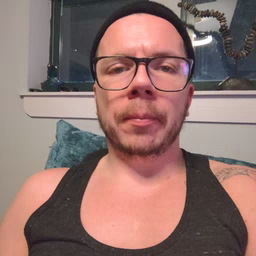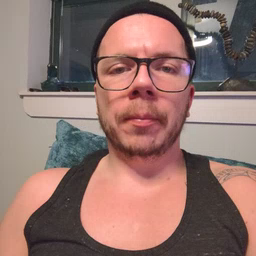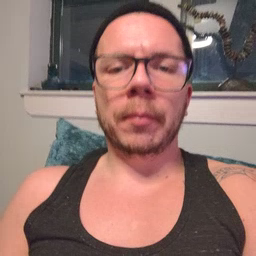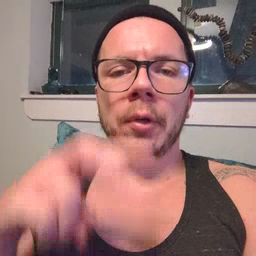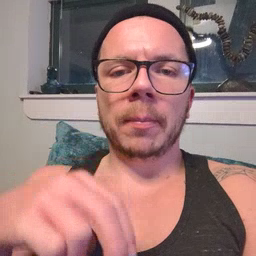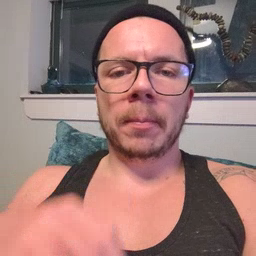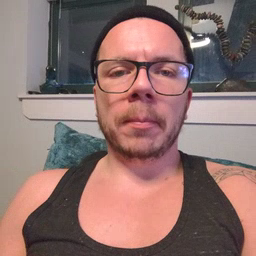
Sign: jump